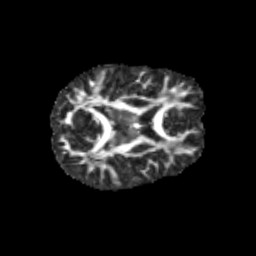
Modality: FA
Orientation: axial
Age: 12
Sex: male
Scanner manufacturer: siemens
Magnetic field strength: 3 T
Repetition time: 3.8 s
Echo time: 0.07 s